Aerial crown-view tile of a tropical tree (Barro Colorado Island, Panama), acquired 20250217:
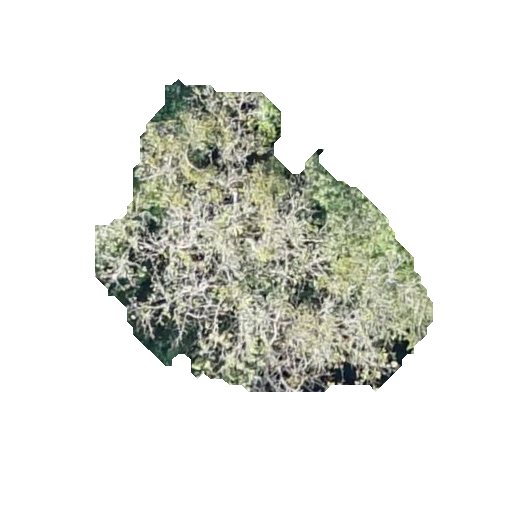
Species: Apeiba membranacea
GBIF accepted scientific name: Apeiba membranacea
Crown area: 100.961 m²